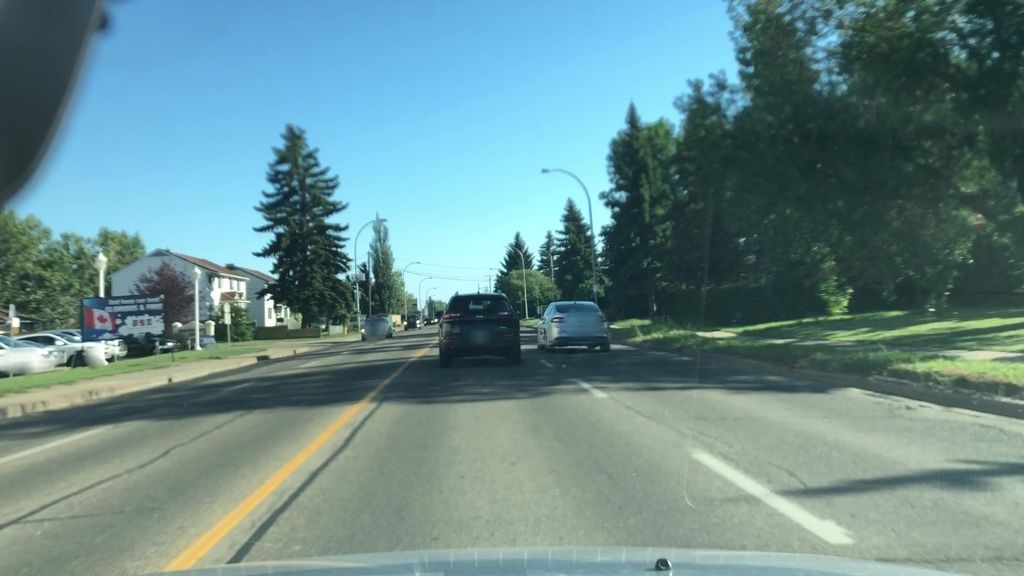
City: edmonton